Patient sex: F
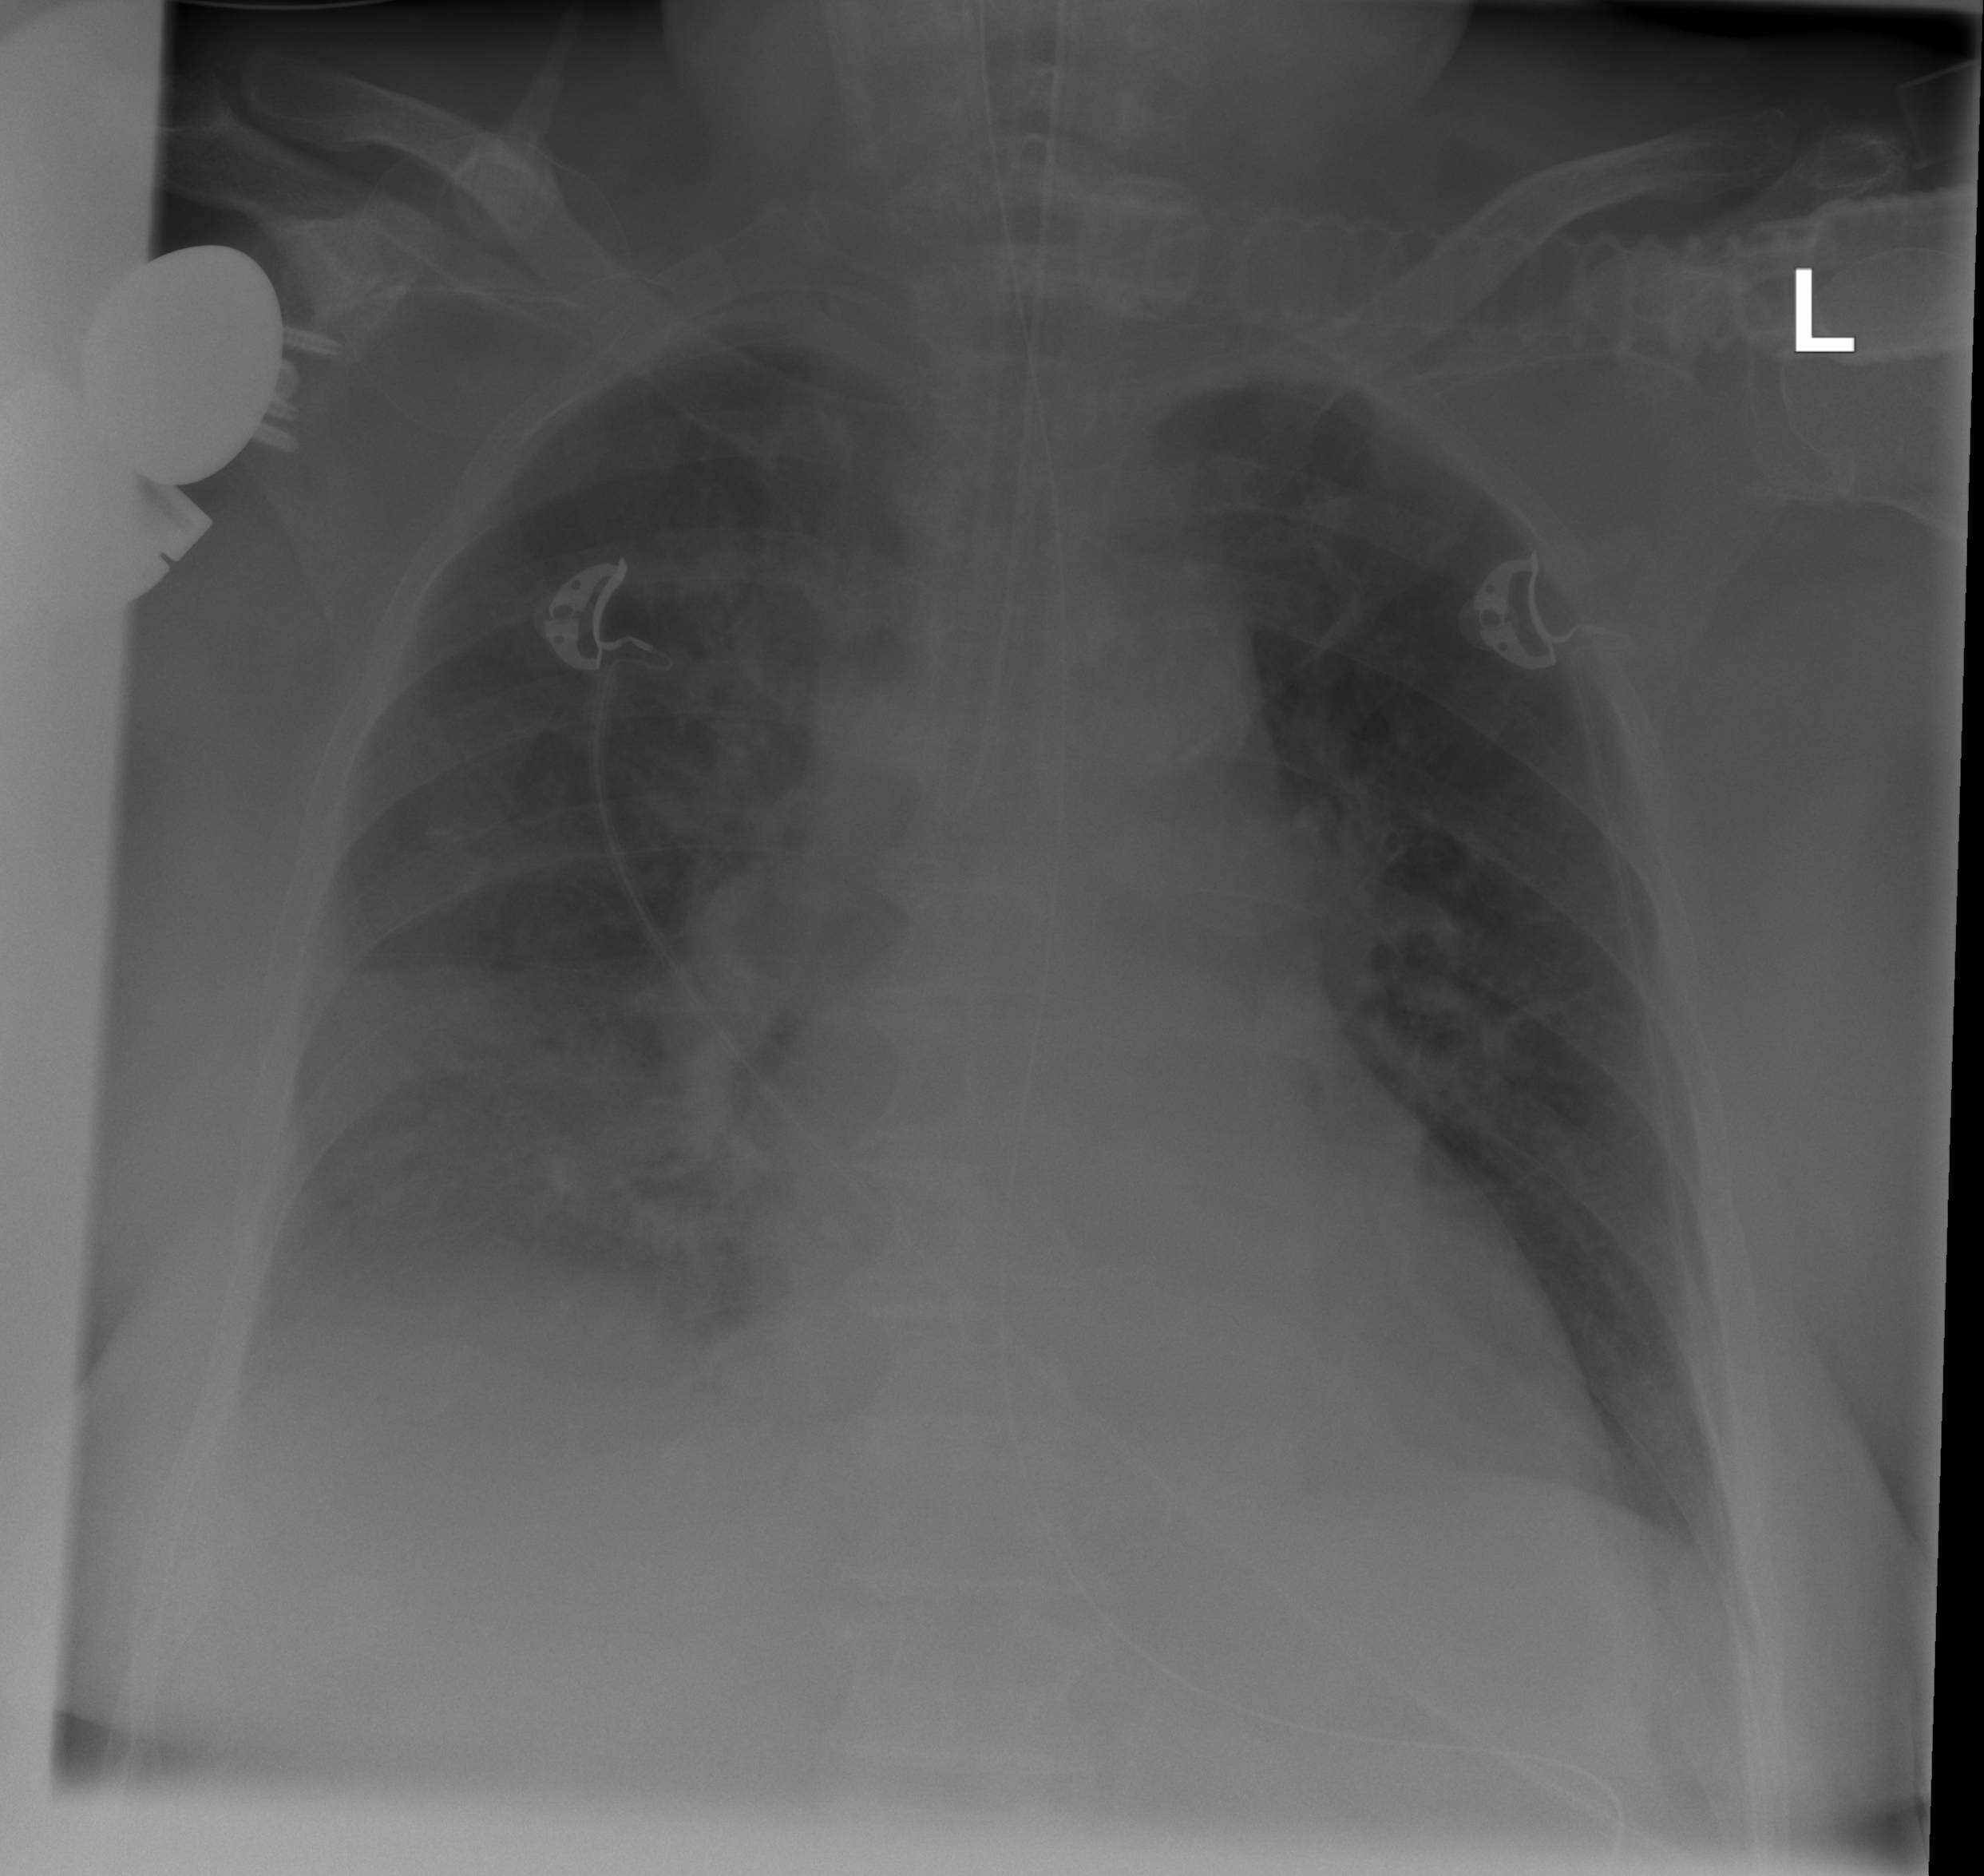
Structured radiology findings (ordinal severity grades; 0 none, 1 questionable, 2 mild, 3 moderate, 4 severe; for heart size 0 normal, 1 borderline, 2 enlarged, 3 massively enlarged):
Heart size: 0
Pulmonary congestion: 2
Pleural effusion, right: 2
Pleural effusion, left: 0
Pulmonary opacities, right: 3
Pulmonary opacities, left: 0
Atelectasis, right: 2
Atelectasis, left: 0